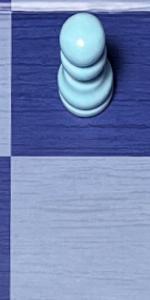
Label: Empty